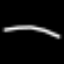
Label: line